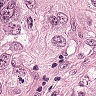
Metastatic tissue present: yes